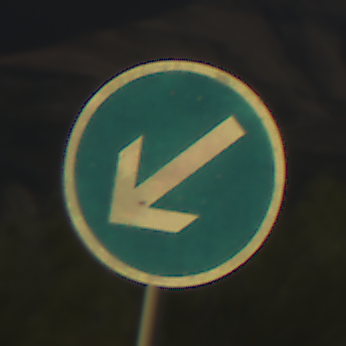
Verkehrszeichen: VorgeschriebeneVorbeifahrtLinks
Umgebung: Outdoor, Nature
Tageszeit: Midday
Wetter: Clear
Licht: Natural
Jahreszeit: NotSpecified
Kontrast: HighContrast